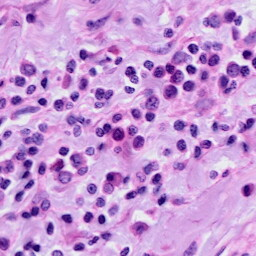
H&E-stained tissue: Cervix